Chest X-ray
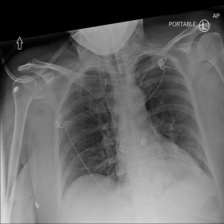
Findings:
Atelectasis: negative
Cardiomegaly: negative
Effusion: negative
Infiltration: negative
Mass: negative
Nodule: negative
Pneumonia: negative
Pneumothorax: negative
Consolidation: negative
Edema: negative
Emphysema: negative
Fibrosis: negative
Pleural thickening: negative
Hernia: negative